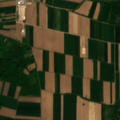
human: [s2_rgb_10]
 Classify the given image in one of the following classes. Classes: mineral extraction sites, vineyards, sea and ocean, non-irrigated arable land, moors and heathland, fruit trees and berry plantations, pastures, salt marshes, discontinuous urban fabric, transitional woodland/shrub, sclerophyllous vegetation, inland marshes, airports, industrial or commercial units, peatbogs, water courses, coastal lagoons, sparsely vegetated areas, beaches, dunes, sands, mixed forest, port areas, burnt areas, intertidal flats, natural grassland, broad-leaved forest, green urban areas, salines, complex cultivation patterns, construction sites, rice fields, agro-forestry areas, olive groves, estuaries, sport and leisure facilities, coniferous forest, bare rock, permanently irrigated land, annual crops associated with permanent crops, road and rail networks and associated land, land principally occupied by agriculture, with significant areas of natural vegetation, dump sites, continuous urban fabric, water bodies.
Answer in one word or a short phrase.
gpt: non-irrigated arable land, land principally occupied by agriculture, with significant areas of natural vegetation, broad-leaved forest